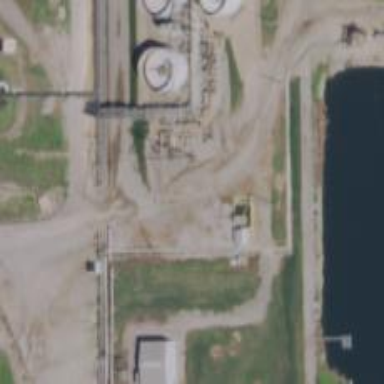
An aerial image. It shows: Storage tank that is man-made.